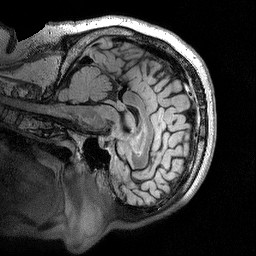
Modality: T2w
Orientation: sagittal
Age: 45
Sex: male
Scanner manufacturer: siemens
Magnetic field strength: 3 T
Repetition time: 5 s
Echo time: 0.386 s